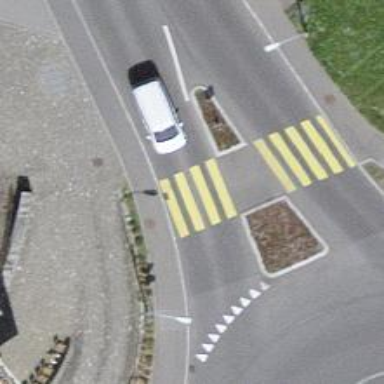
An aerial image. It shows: Uncontrolled zebra crossing with island. The crossing is marked with zebra stripes.